Field crop: maize
Growth stage: 2
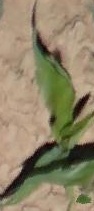
Species: maize